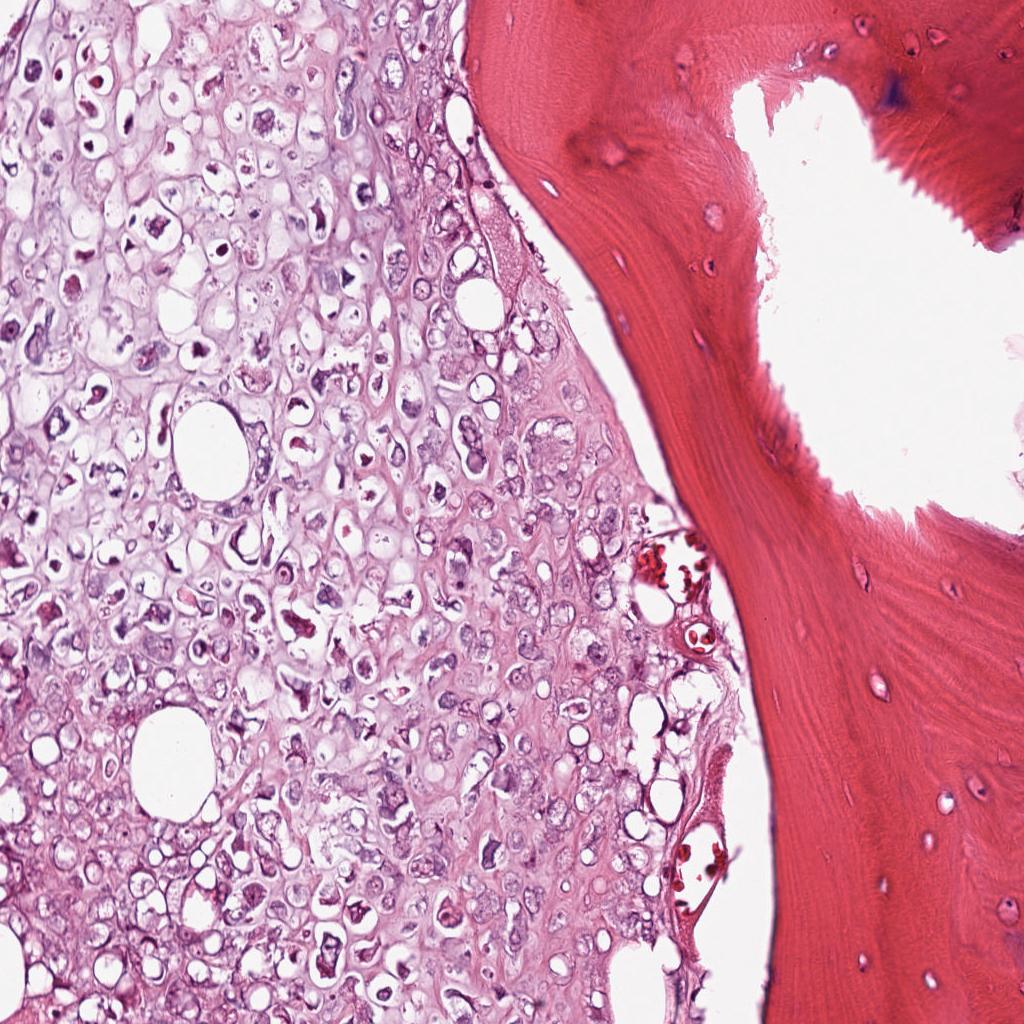
Label: Viable